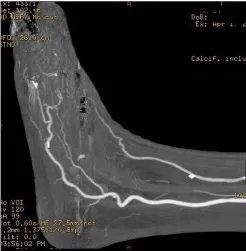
MIP visualisation of the plantar arch arteries. Sagittal. MIP images show that the distal plantar arteries are occluded due to necrosis and occlusion in the location between 1st and 3rd metatarsal bones.
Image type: radiology (ct)